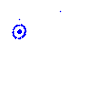
Particle: kaon